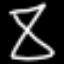
Label: hourglass